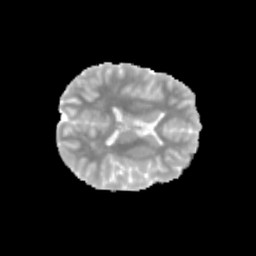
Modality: MD
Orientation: axial
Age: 10
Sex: female
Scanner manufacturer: siemens
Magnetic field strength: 3 T
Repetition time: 3.8 s
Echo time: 0.07 s